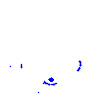
Particle: electron